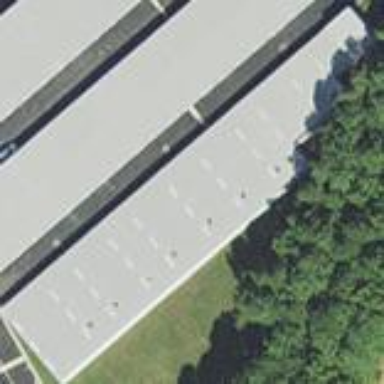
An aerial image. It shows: Industrial building.